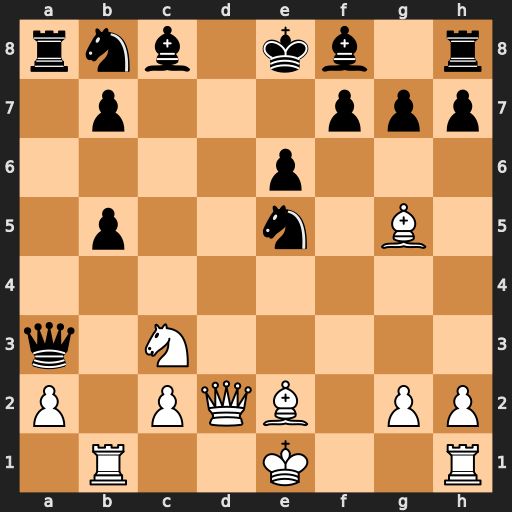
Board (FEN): rnb1kb1r/1p3ppp/4p3/1p2n1B1/8/q1N5/P1PQB1PP/1R2K2R
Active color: w
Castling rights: Kkq
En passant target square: -
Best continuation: Qd8#